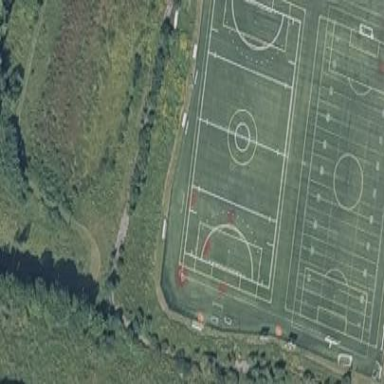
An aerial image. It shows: Artificial turf pitch designated for soccer and baseball.